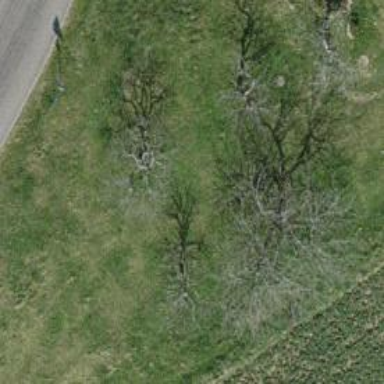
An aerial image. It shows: Tree in garden.